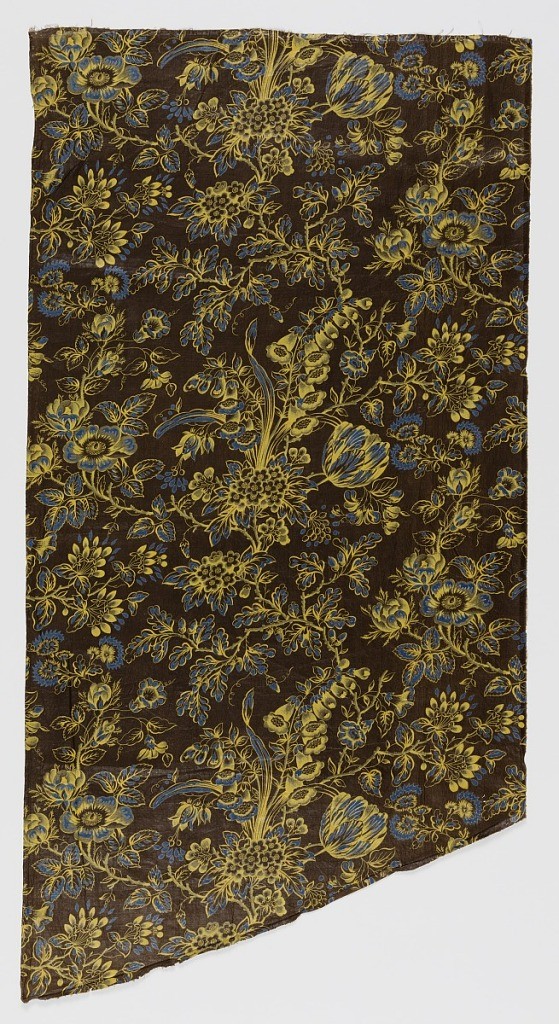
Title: Textile
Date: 1850–99
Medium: cotton Technique: discharged and printed by engraved roller on plain weave
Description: Glazed printed cotton with a dark brown ground and an all-over design of natural-size roses and cornflowers, in strong acid yellow and blue.